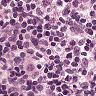
Metastatic tissue present: no